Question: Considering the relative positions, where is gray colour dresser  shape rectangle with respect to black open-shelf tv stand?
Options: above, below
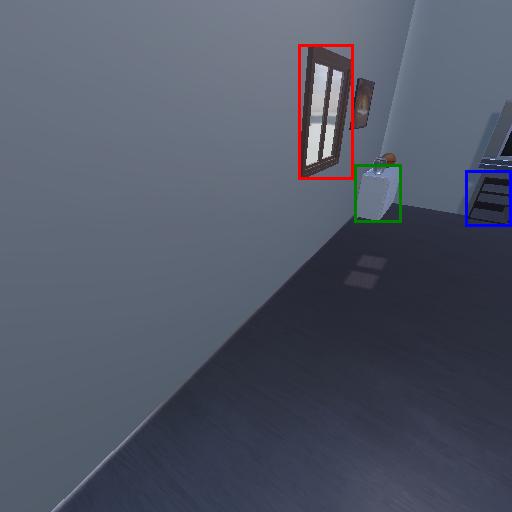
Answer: above